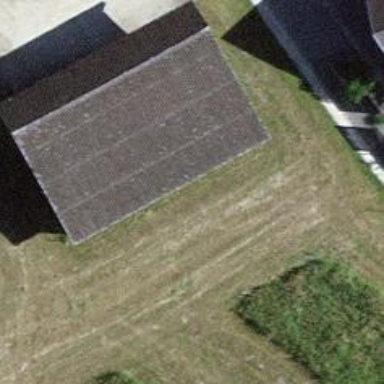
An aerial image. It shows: View of roof of building.